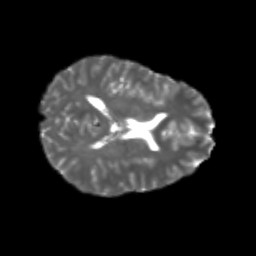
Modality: T2w
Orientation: axial
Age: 20
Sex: male
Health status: healthy
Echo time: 0.074 s